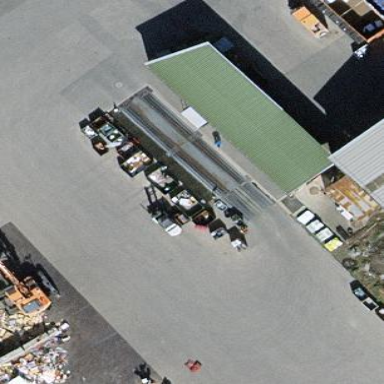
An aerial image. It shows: Industrial building housing recycling center.